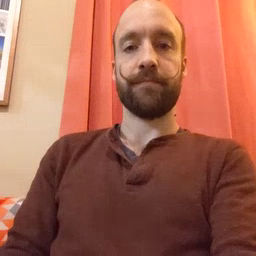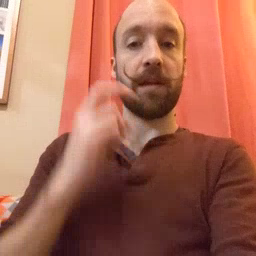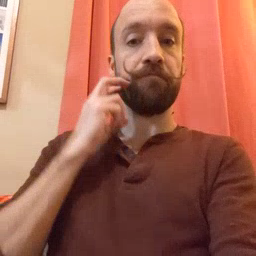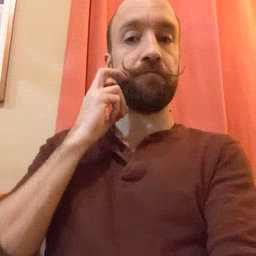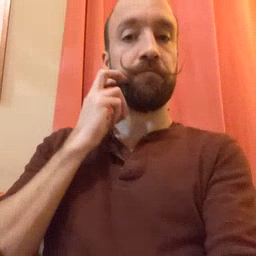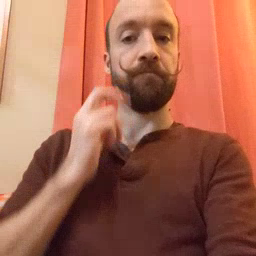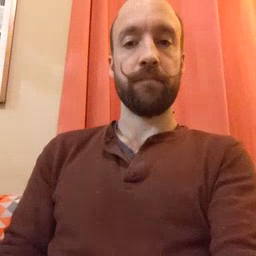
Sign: gum